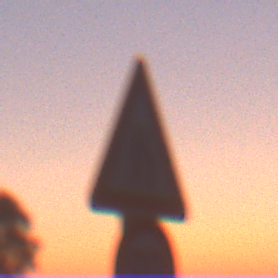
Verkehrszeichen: EinseitigVerengteFahrbahnRechts
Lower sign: Geschwindigkeit90
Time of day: SunriseSunset
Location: Outdoor (Nature)
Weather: Clear
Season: NotSpecified
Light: Natural